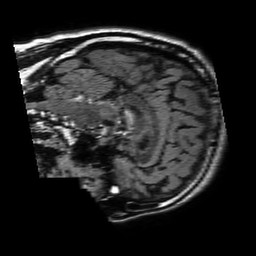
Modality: FLAIR
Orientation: sagittal
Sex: male
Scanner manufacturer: philips
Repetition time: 11 s
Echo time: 0.125 s